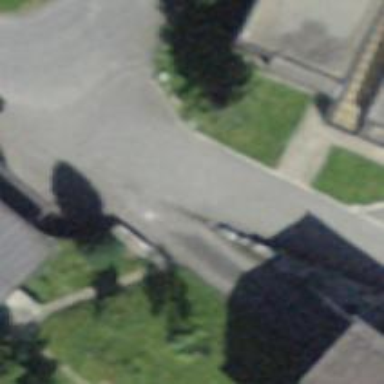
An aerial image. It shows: Smoothly paved residential road.